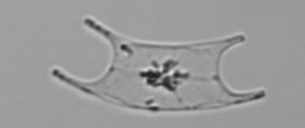
Label: Eucampia